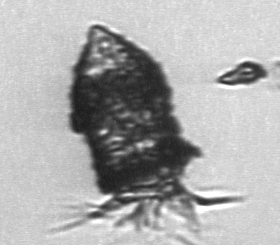
Label: Tintinnopsis